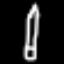
Label: pencil